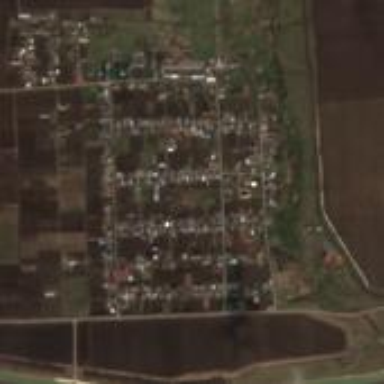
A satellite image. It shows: Residential area in village.